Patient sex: M
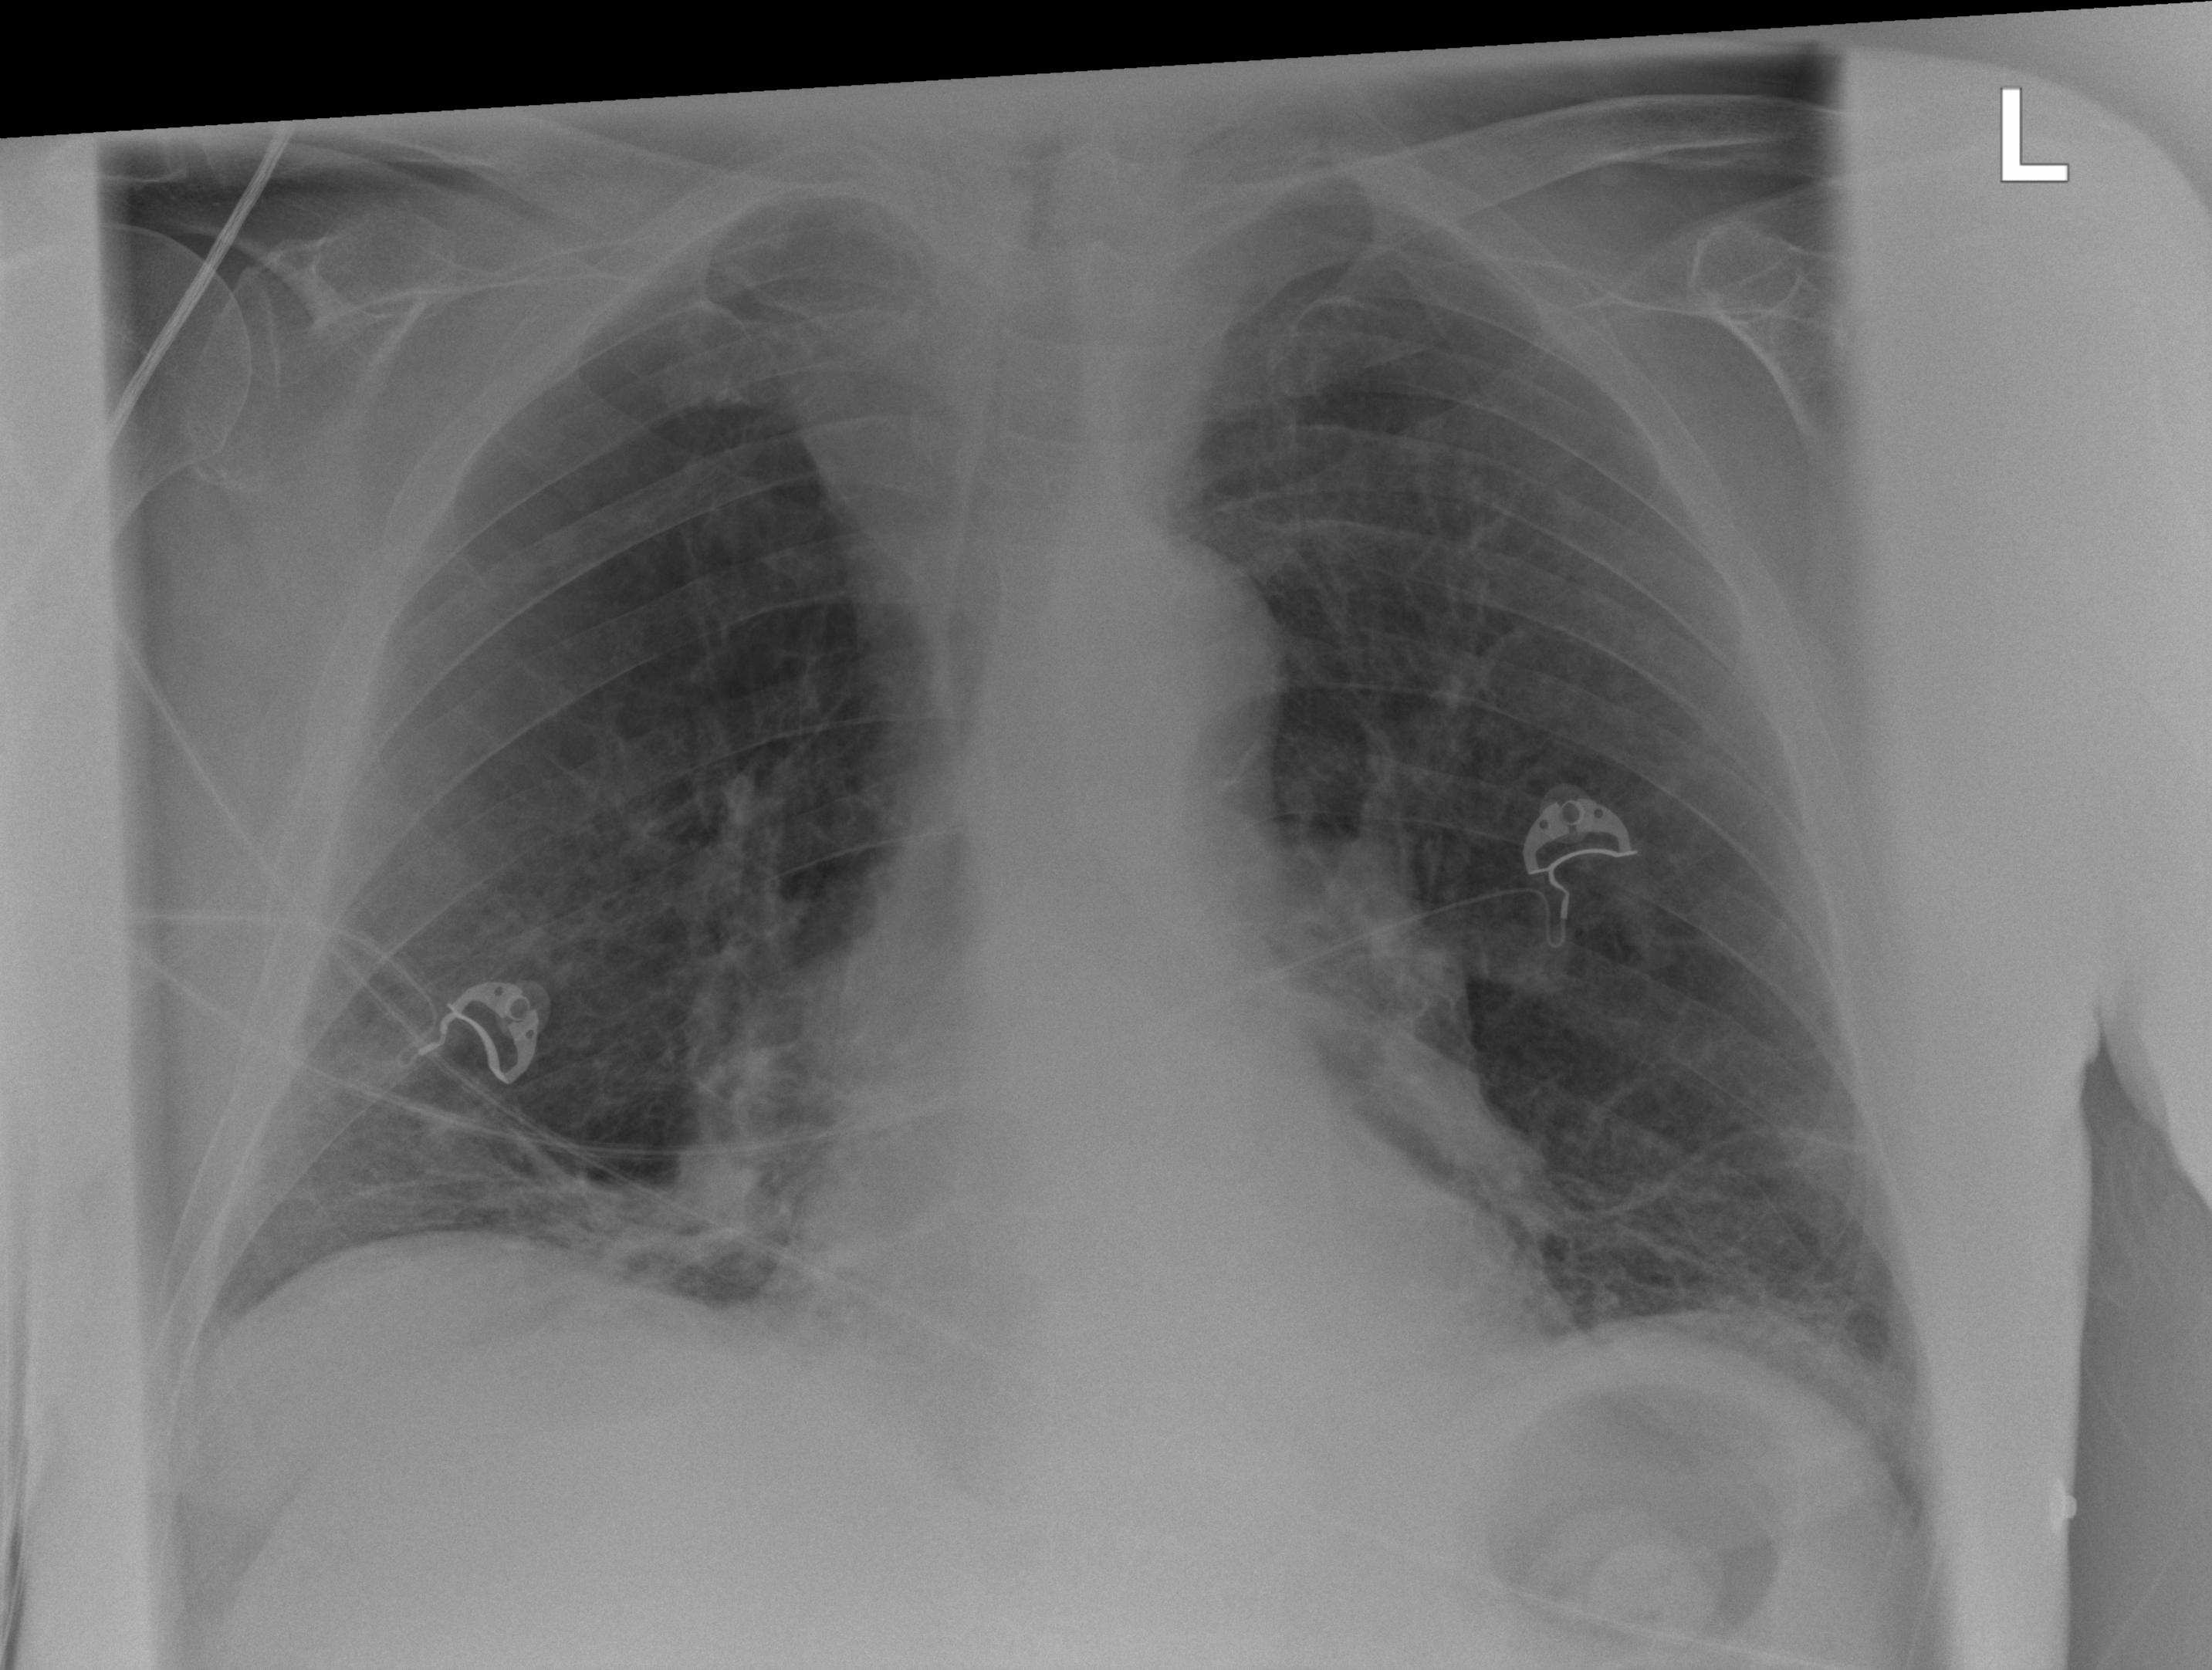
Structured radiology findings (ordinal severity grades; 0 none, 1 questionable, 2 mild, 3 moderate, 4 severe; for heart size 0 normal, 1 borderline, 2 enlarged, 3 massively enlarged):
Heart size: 0
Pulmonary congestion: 2
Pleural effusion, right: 0
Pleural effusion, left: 0
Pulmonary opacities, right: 2
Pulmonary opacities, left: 2
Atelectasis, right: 3
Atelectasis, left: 2